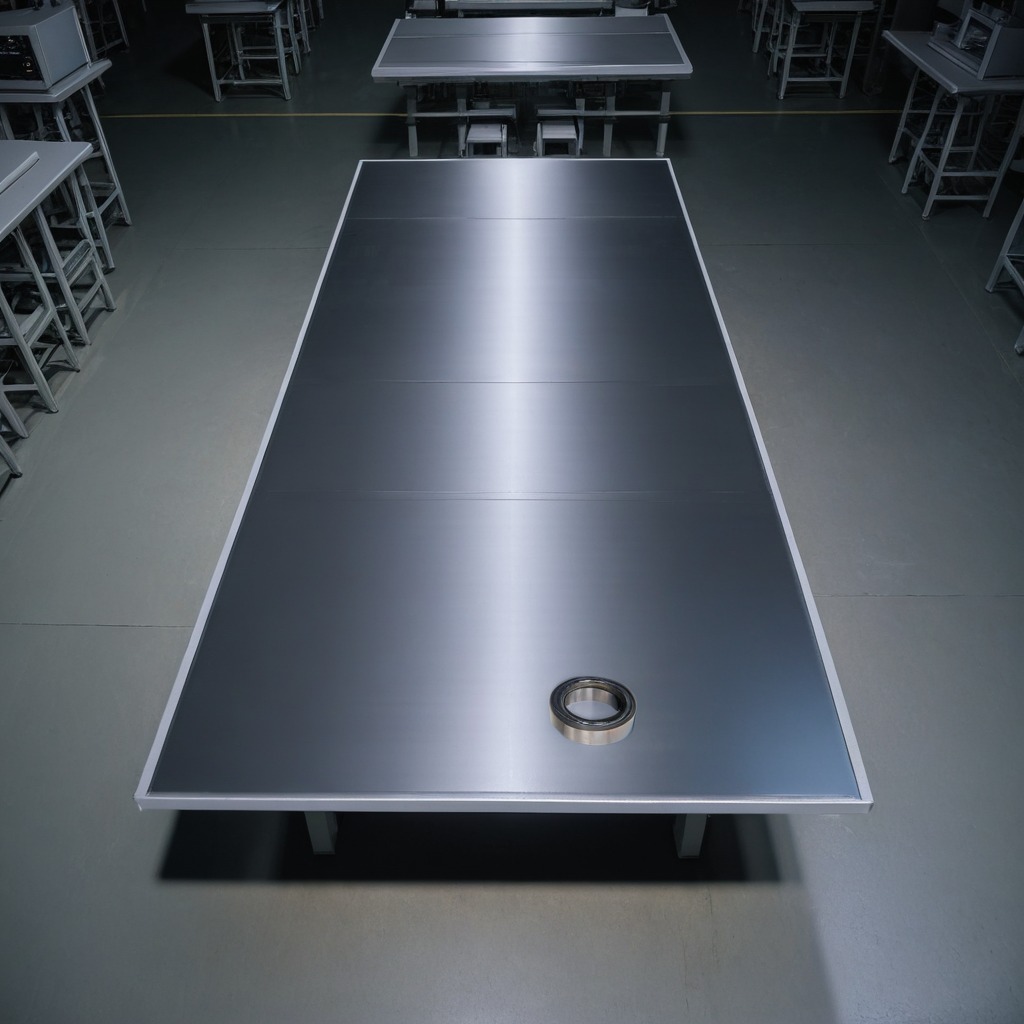
A metal ball bearing lies on the tabletop.